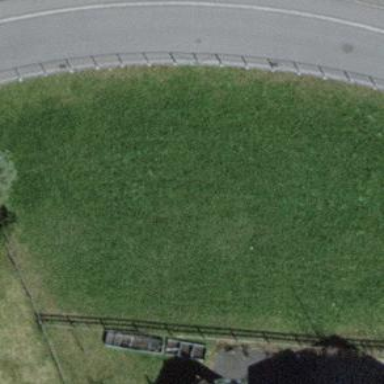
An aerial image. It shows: Area covered with grass.